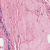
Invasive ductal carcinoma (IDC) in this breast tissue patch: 0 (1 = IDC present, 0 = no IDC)